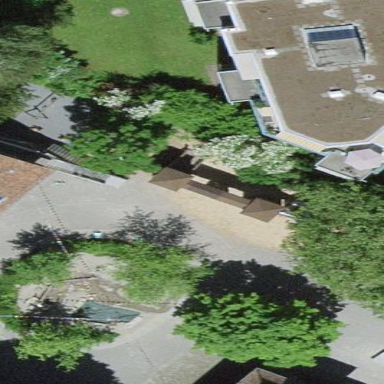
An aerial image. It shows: Building with playground structure.